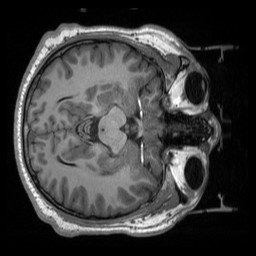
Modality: T1w
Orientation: axial
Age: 30
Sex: female
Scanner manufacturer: siemens
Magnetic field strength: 3 T
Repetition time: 2.53 s
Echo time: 0.00219 s